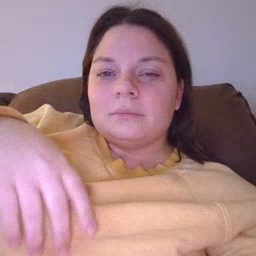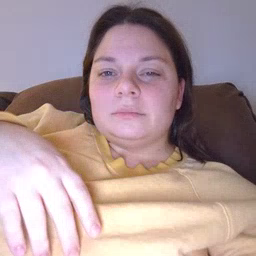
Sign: clown